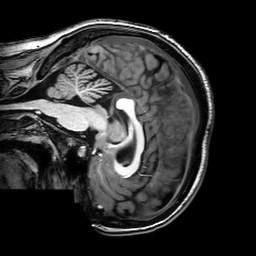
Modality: T1w
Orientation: sagittal
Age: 21
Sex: female
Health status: healthy
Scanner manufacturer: philips
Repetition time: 0.008149 s
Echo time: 0.00374 s